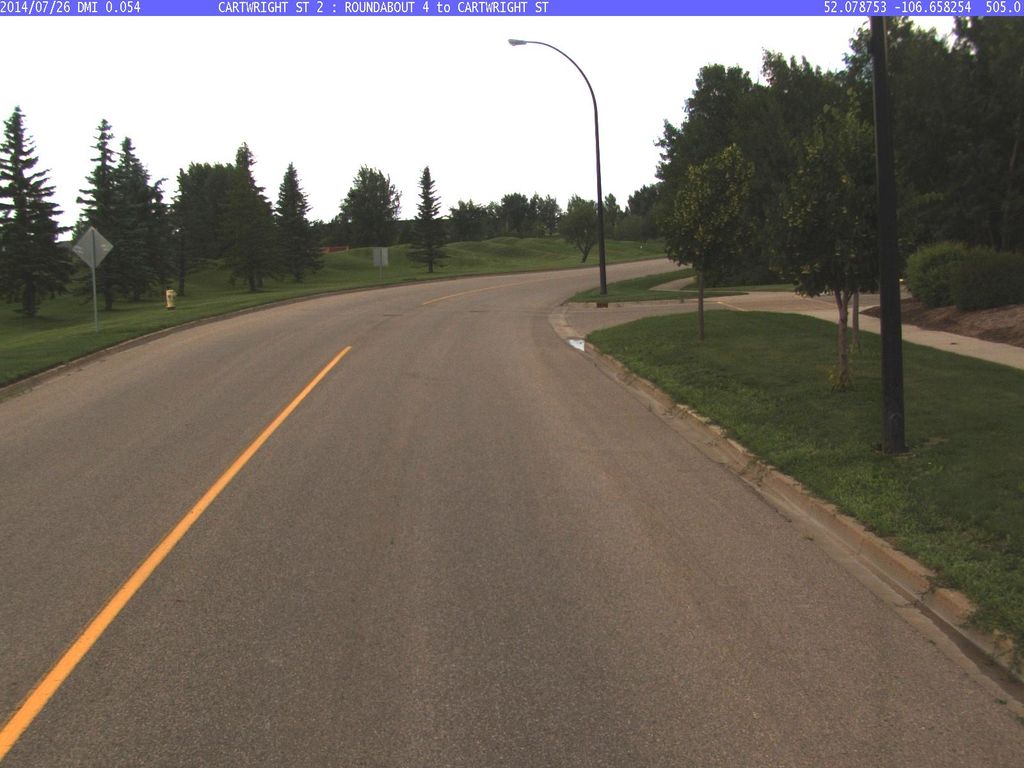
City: saskatoon